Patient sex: M
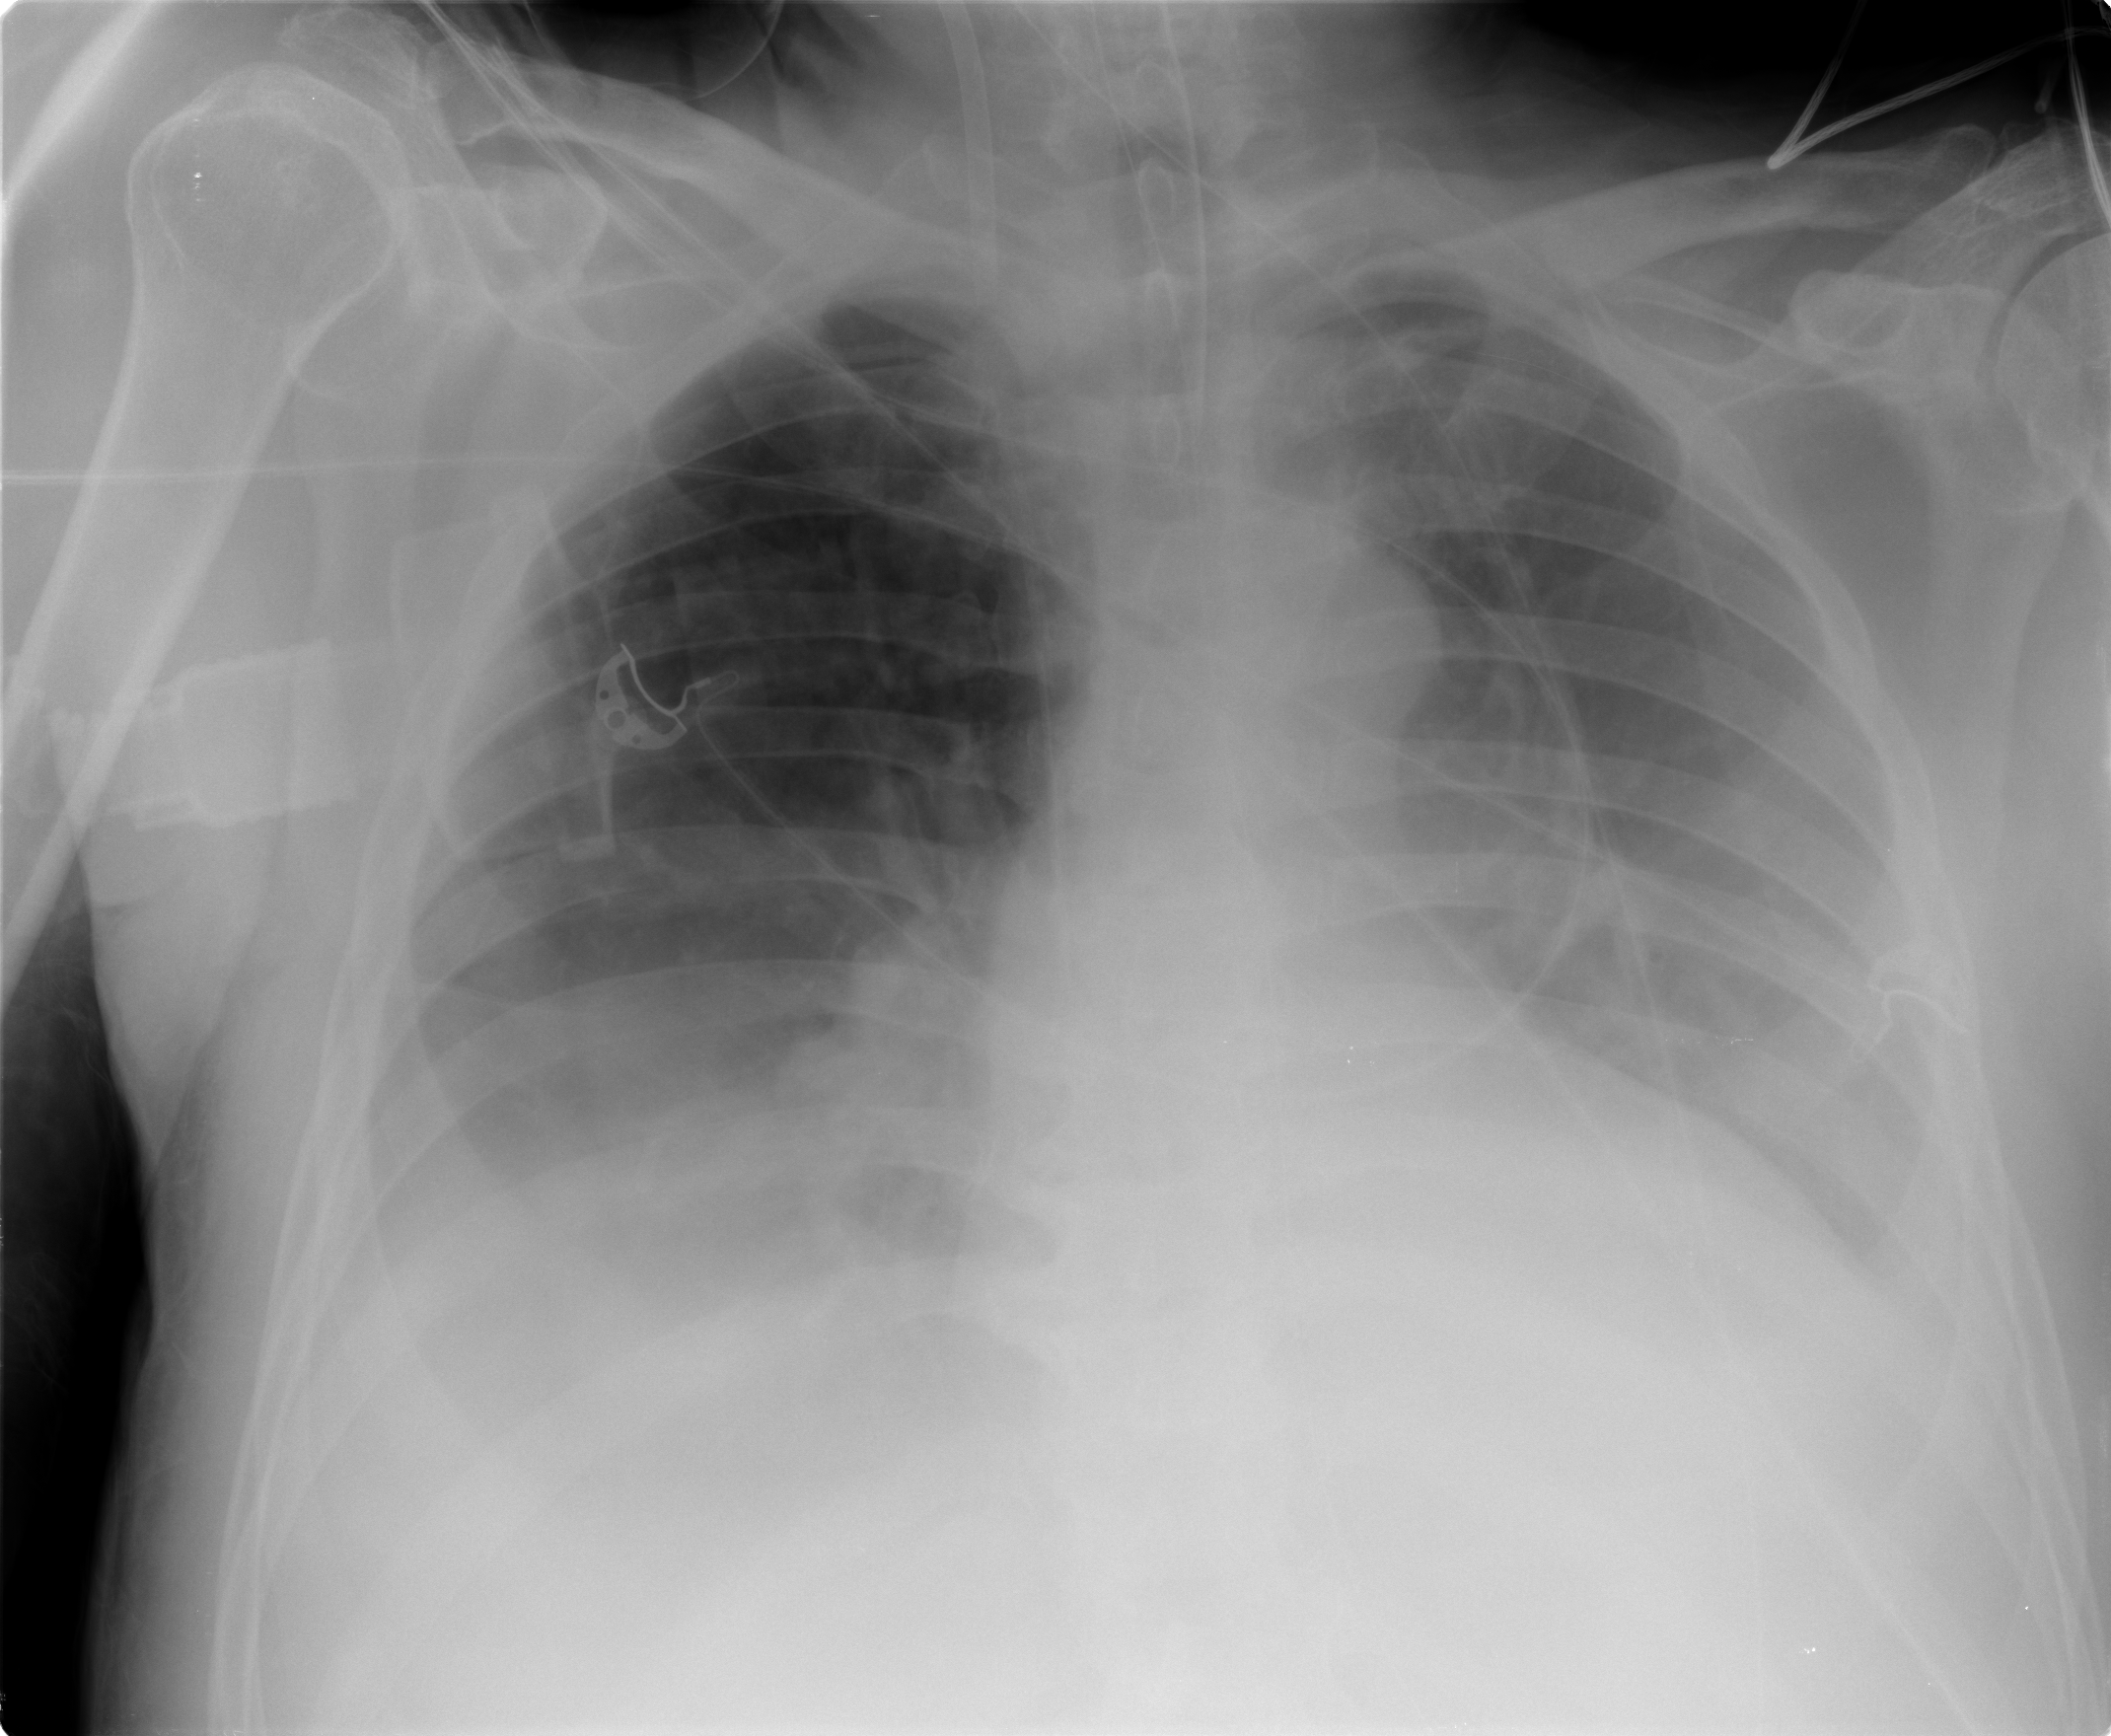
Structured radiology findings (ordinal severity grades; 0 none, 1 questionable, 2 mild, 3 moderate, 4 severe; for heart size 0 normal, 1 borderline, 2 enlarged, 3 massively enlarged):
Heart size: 2
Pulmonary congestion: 2
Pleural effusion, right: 3
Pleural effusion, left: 3
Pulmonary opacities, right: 1
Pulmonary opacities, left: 1
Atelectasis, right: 3
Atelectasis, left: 2